Question: I have written this function that converts a 'double' to a fraction returning a string:
'''
function getFraction(x: double):string;
var h1, h2, k1, k2, y, a, aux : double;
begin
//Setup the values
h1 := 1;
h2 := 0;
k1 := 0;
k2 := 1;
y := x;
//Generates the fraction
repeat
begin
a := floor(y);
aux := h1;
h1 := a*h1+h2;
h2 := aux;
aux := k1;
k1 := a*k1+k2;
k2 := aux;
y := 1/(y-a) ;
end;
until ( abs(x-h1/k1) > x*0.000001);
//Output
Result := FloatToStr(h1) + '/' + FloatToStr(k1);
end;
'''
And then I call it in this way: 'Edit7.Text := getFraction(x);' where the 'x' is a double. I am using lazarus and I always have this error:

I am sure that the code above has not logic hassles because it becomes from a Java class that I have implemented last week in a project (<URL>.
What am I missing? The full code of my Delphi project can be found <URL>.
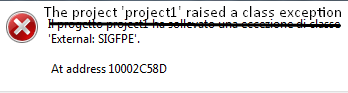
Answer: For what it's worth, your repeat loop is the wrong way around. You're replacing a java 'do/while' with 'repeat/until' - the condition has to invert for this to work.
To avoid divide by zero, just check and break out of the loop. That will save the crash, but I haven't verified that it will always produce the right answer, although it does for previously deadly inputs like '0.25' or '0.5'.
'''
repeat
begin
a := floor(y);
aux := h1;
h1 := a * h1 + h2;
h2 := aux;
aux := k1;
k1 := a * k1 + k2;
k2 := aux;
if (y - a = 0) or (k1 = 0) then break; //!!
y := 1 / (y - a) ;
end;
until (Abs(x - h1 / k1) <= x * 0.000001); // Here <= instead of >
'''